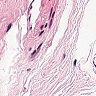
Metastatic tissue present: no